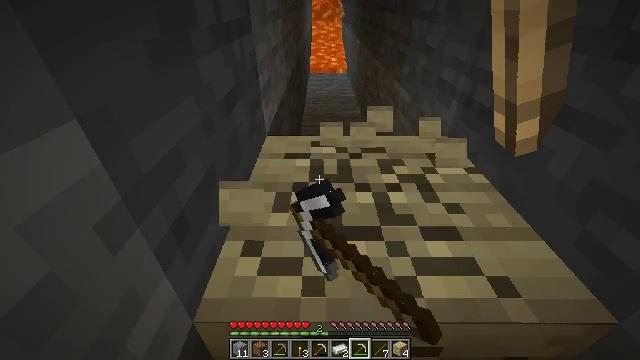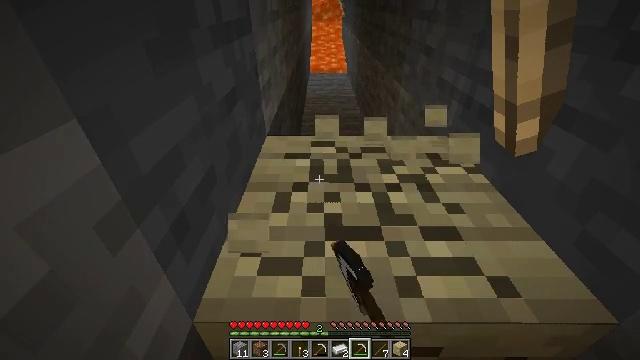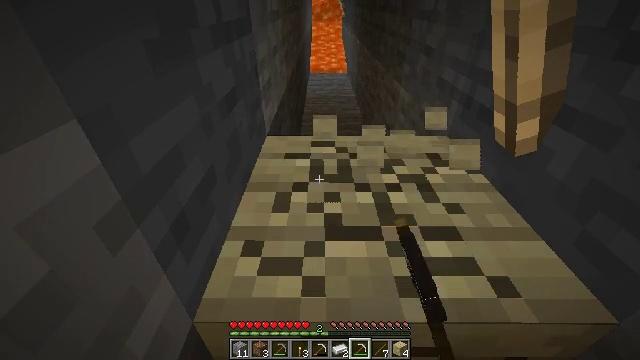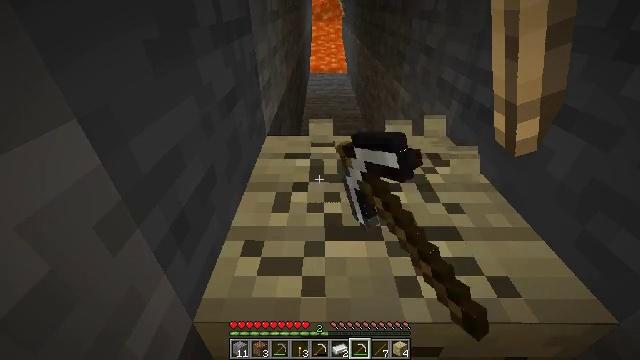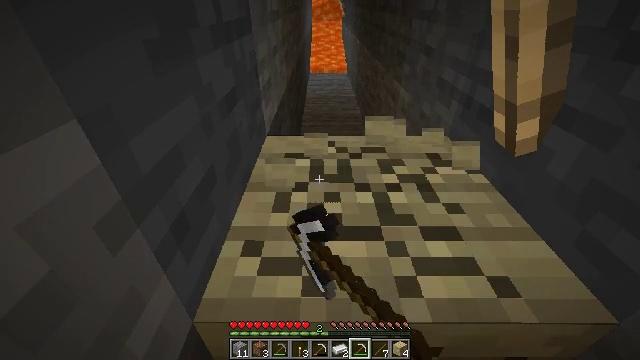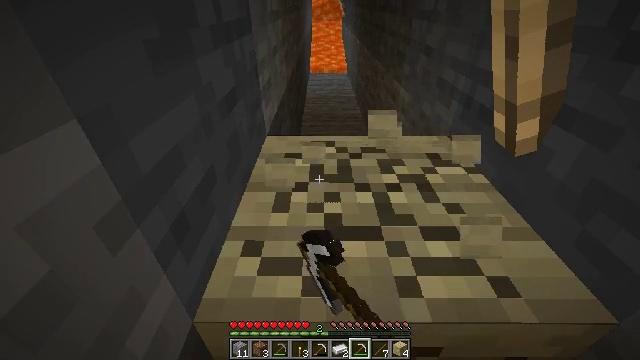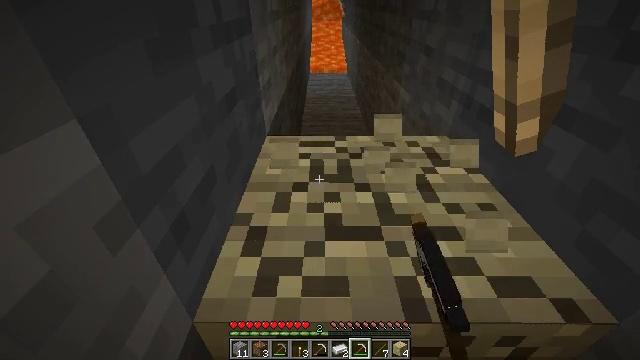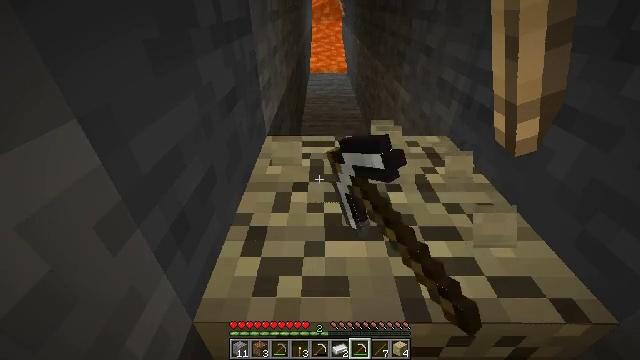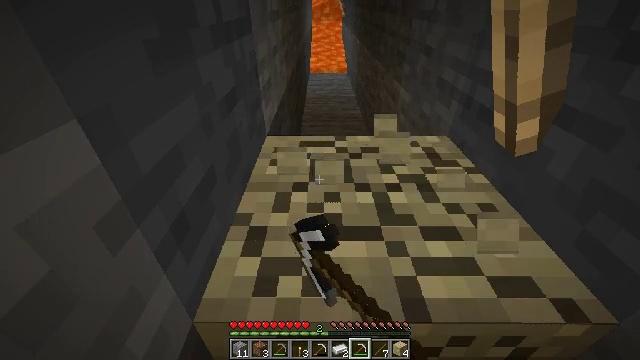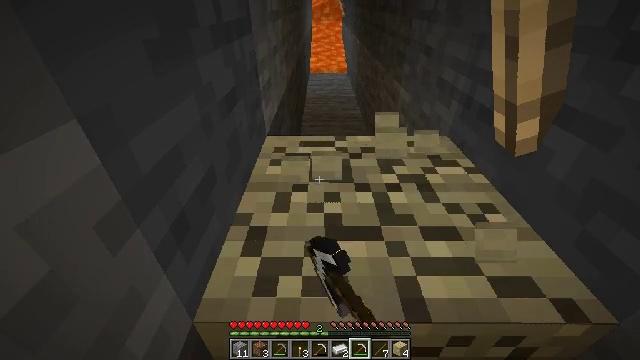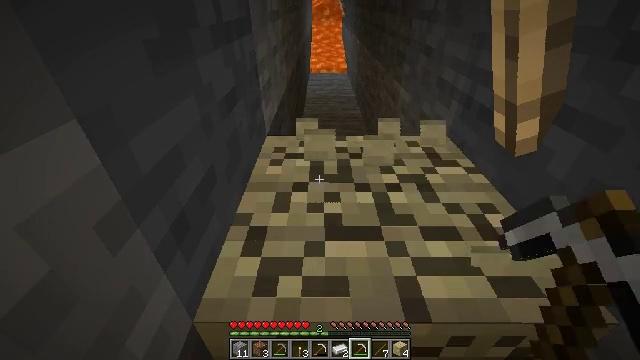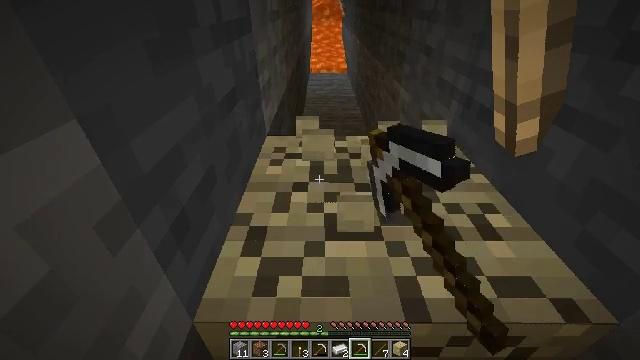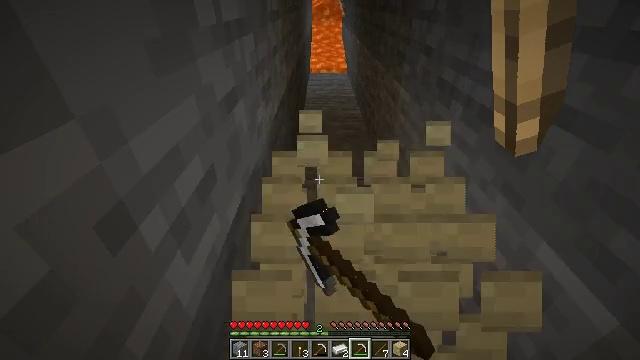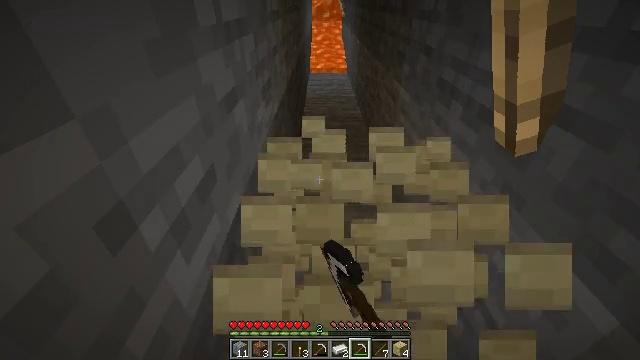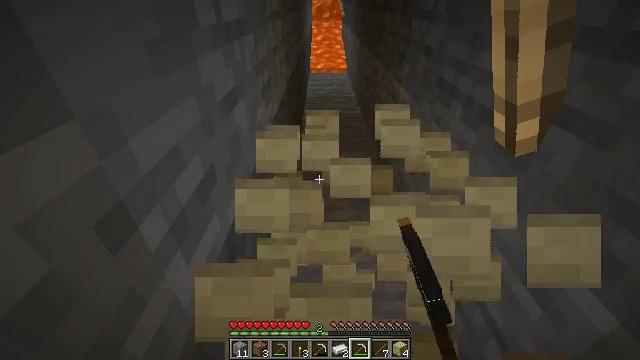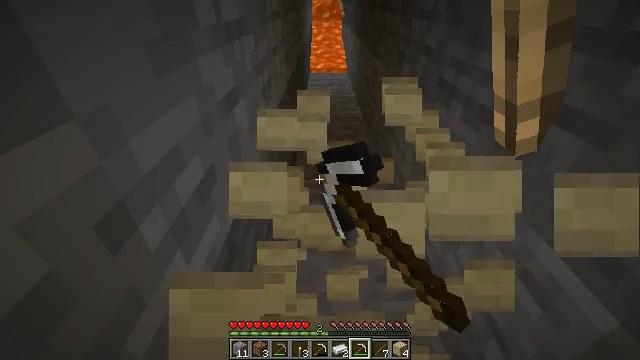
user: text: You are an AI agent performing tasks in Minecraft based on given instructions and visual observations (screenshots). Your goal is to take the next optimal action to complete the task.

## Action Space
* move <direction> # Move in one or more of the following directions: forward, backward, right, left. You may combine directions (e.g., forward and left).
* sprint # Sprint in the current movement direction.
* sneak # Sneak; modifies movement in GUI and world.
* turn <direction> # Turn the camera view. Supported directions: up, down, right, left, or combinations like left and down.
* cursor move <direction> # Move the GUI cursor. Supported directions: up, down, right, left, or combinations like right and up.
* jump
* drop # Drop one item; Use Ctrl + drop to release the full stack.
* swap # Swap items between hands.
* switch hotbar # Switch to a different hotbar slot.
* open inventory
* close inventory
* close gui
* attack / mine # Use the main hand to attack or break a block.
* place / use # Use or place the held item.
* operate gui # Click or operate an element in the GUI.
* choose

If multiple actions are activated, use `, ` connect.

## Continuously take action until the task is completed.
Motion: motion action
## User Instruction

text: Gather some birch planks.
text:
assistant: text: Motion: attack / mine
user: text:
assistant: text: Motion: attack / mine
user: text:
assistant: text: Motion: attack / mine
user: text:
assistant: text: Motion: attack / mine
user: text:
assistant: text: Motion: attack / mine
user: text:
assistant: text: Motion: attack / mine
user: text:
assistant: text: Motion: attack / mine
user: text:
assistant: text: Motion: attack / mine
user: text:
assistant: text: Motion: attack / mine
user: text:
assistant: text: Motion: attack / mine
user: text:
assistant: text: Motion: attack / mine
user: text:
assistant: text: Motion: attack / mine
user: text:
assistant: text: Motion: attack / mine
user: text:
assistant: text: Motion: attack / mine
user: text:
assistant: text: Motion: attack / mine
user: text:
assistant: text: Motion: attack / mine
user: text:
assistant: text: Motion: attack / mine
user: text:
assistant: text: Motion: attack / mine